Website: lowes
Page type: payment
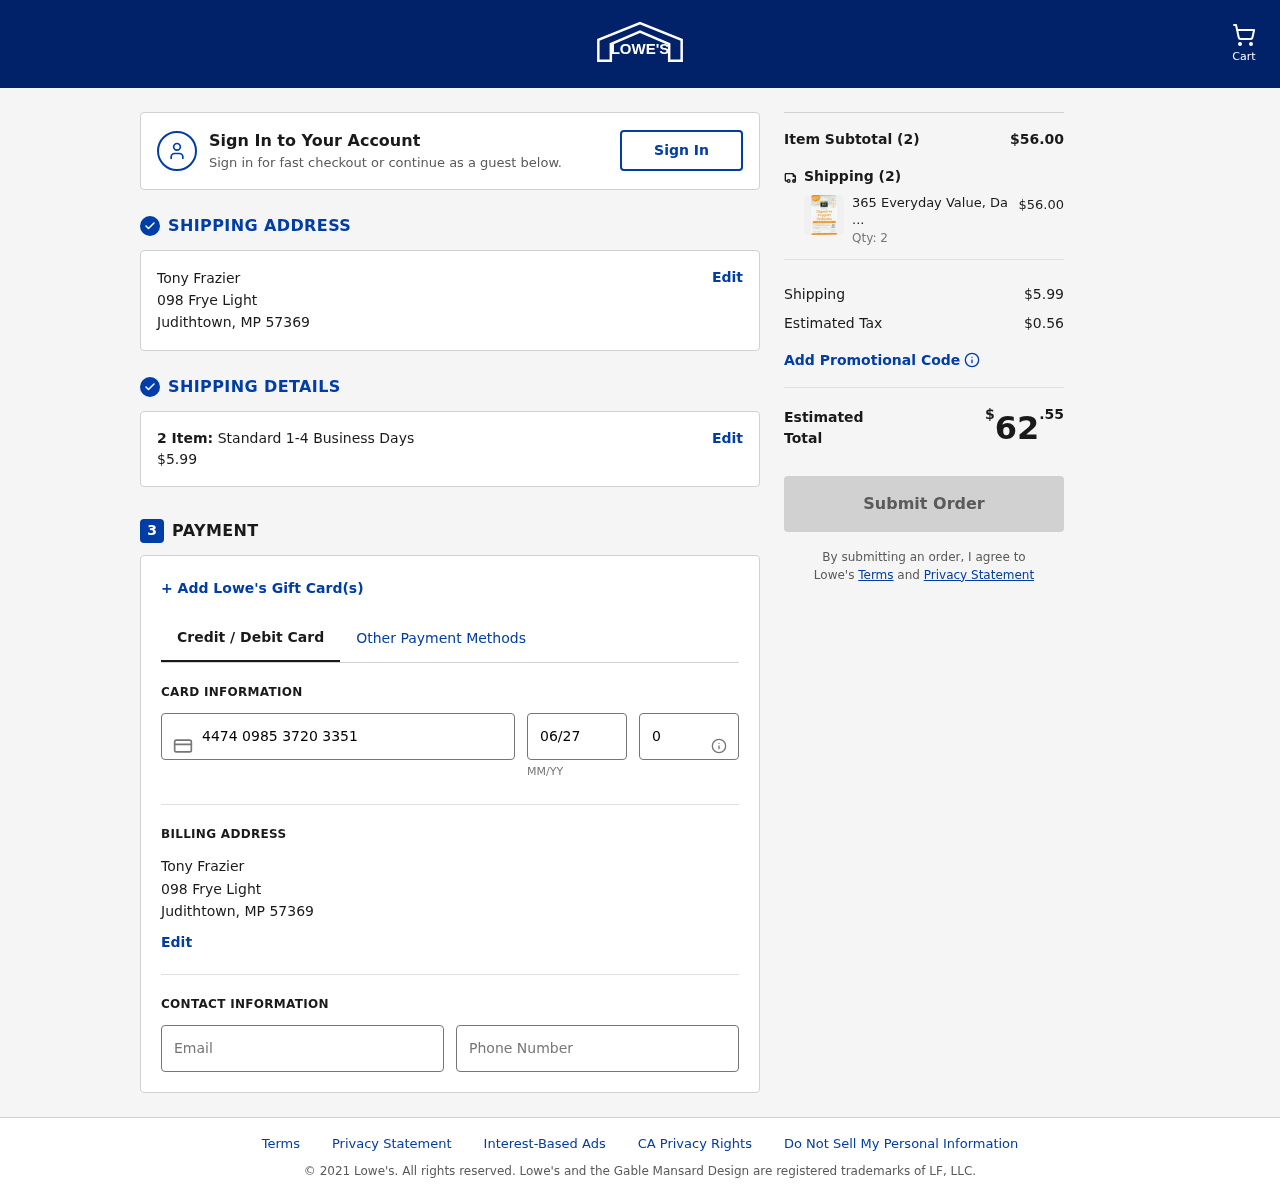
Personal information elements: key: PII_CARD_CVV
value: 051
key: PII_CARD_EXPIRY
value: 06/27
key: PII_CARD_NUMBER
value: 4474 0985 3720 3351
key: PII_CITY
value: Judithtown
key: PII_EMAIL
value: tonyfrazier@hotmail.com
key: PII_FULLNAME
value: Tony Frazier
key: PII_PHONE
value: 5796206754
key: PII_POSTCODE
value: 57369
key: PII_STATE_ABBR
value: MP
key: PII_STREET
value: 098 Frye Light
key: PII_FULLNAME2
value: Tony Frazier
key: PII_STREET2
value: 098 Frye Light
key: PII_CITY2
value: Judithtown
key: PII_STATE_ABBR2
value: MP
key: PII_POSTCODE2
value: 57369
Product elements: key: PRODUCT1_NAME
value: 365 Everyday Value, Daily Digestive Support Probiotic 5 Billion CFU, 30 ct
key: PRODUCT1_PRICE
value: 28
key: PRODUCT1_QUANTITY
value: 2
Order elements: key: ORDER_NUM_ITEMS
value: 2
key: ORDER_SHIPPING_COST
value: $5.99
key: ORDER_NUM_ITEMS2
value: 2
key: ORDER_SUBTOTAL
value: $56.00
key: ORDER_NUM_ITEMS3
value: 2
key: ORDER_SHIPPING_COST2
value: $5.99
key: ORDER_TAX
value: $0.56
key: ORDER_TOTAL
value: $62.55